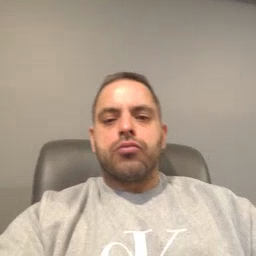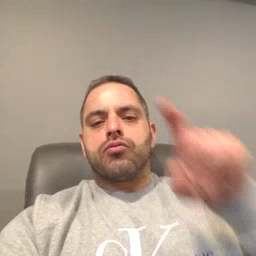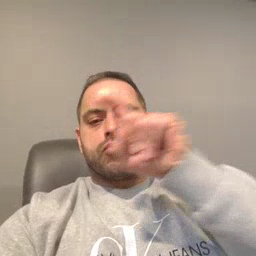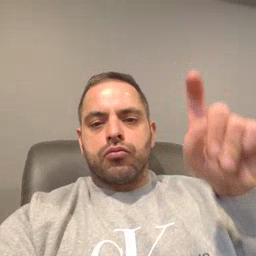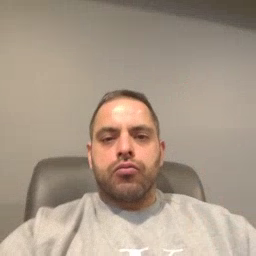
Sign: closet